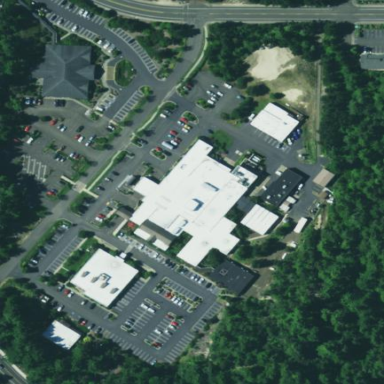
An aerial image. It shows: Hospital building.